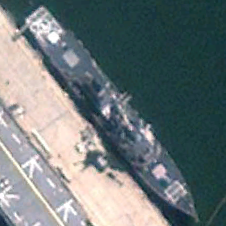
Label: destroyer